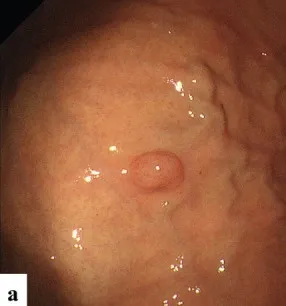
Case 2. Endoscopic findings. (a): Endoscopic images by conventional white-light endoscopy. An elevated lesion, 8 mm in size, can be seen in the gastric body greater curvature.
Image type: endoscopy (gi_endoscopy)